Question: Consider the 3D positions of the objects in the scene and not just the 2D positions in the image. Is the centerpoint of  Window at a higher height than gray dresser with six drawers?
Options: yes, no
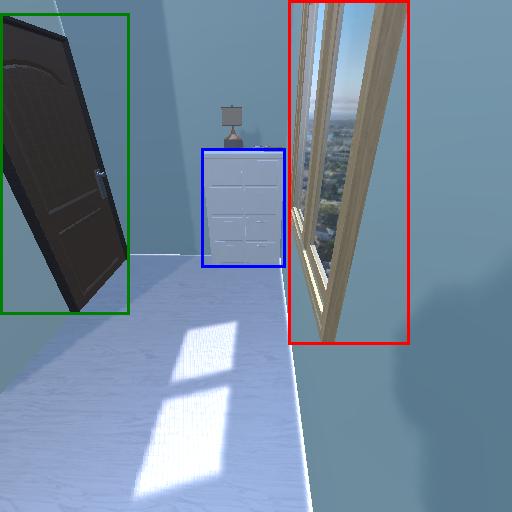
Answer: yes